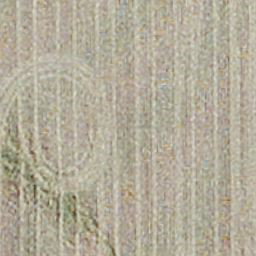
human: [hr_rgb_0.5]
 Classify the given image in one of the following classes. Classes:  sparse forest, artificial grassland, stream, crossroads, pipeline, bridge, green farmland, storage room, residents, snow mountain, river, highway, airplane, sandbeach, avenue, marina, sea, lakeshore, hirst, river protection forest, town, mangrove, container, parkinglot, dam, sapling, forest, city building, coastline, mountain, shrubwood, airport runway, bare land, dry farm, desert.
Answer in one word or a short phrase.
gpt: dry farm